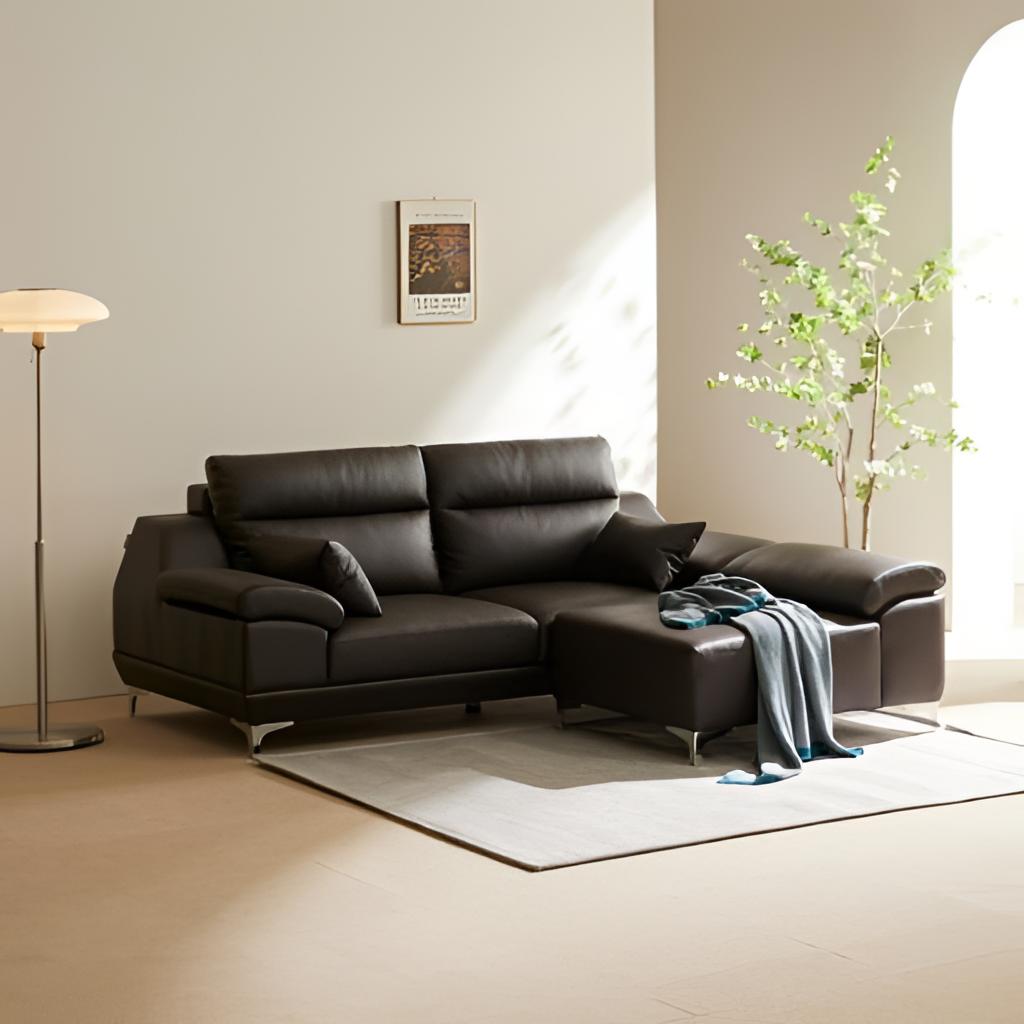
black leather sectional sofa, living room, carpet flooring, with plain pattern, contemporary, paint wallpaper, with solid pattern